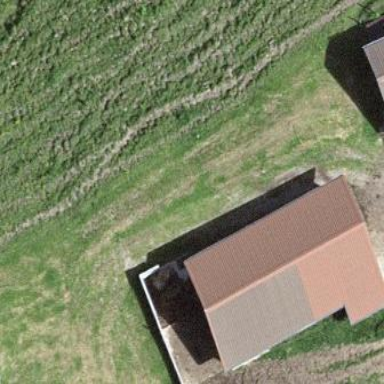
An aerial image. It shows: Farm auxiliary building with gabled roof.